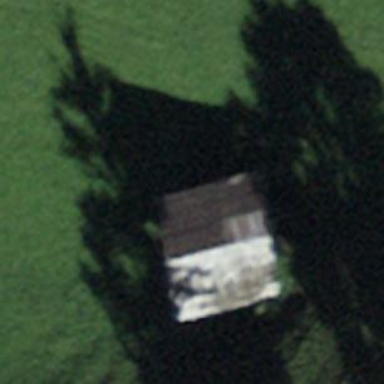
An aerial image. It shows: Rural barn.